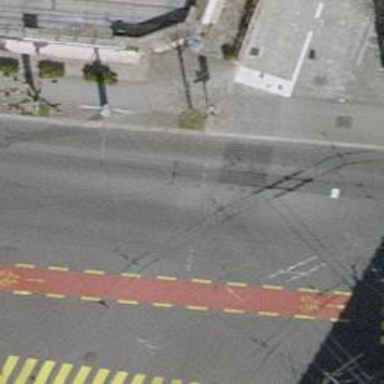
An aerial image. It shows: Road with traffic signals.